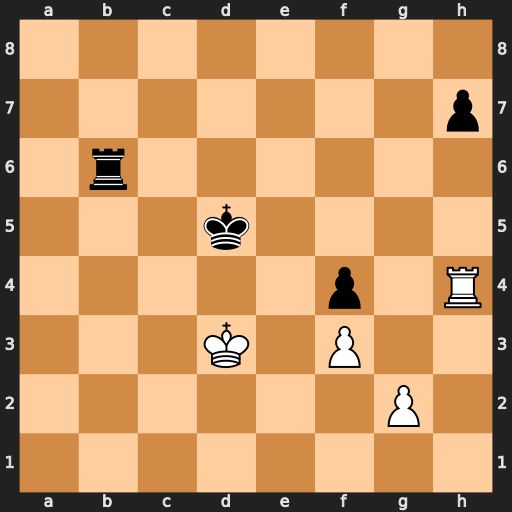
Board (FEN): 8/7p/1r6/3k4/5p1R/3K1P2/6P1/8
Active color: w
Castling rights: -
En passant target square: -
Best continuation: Rh5+ Kd6 Rh6+